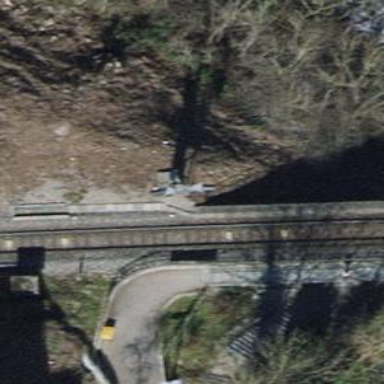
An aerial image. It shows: Railway signal.